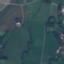
Land use / land cover: Pasture